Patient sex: M
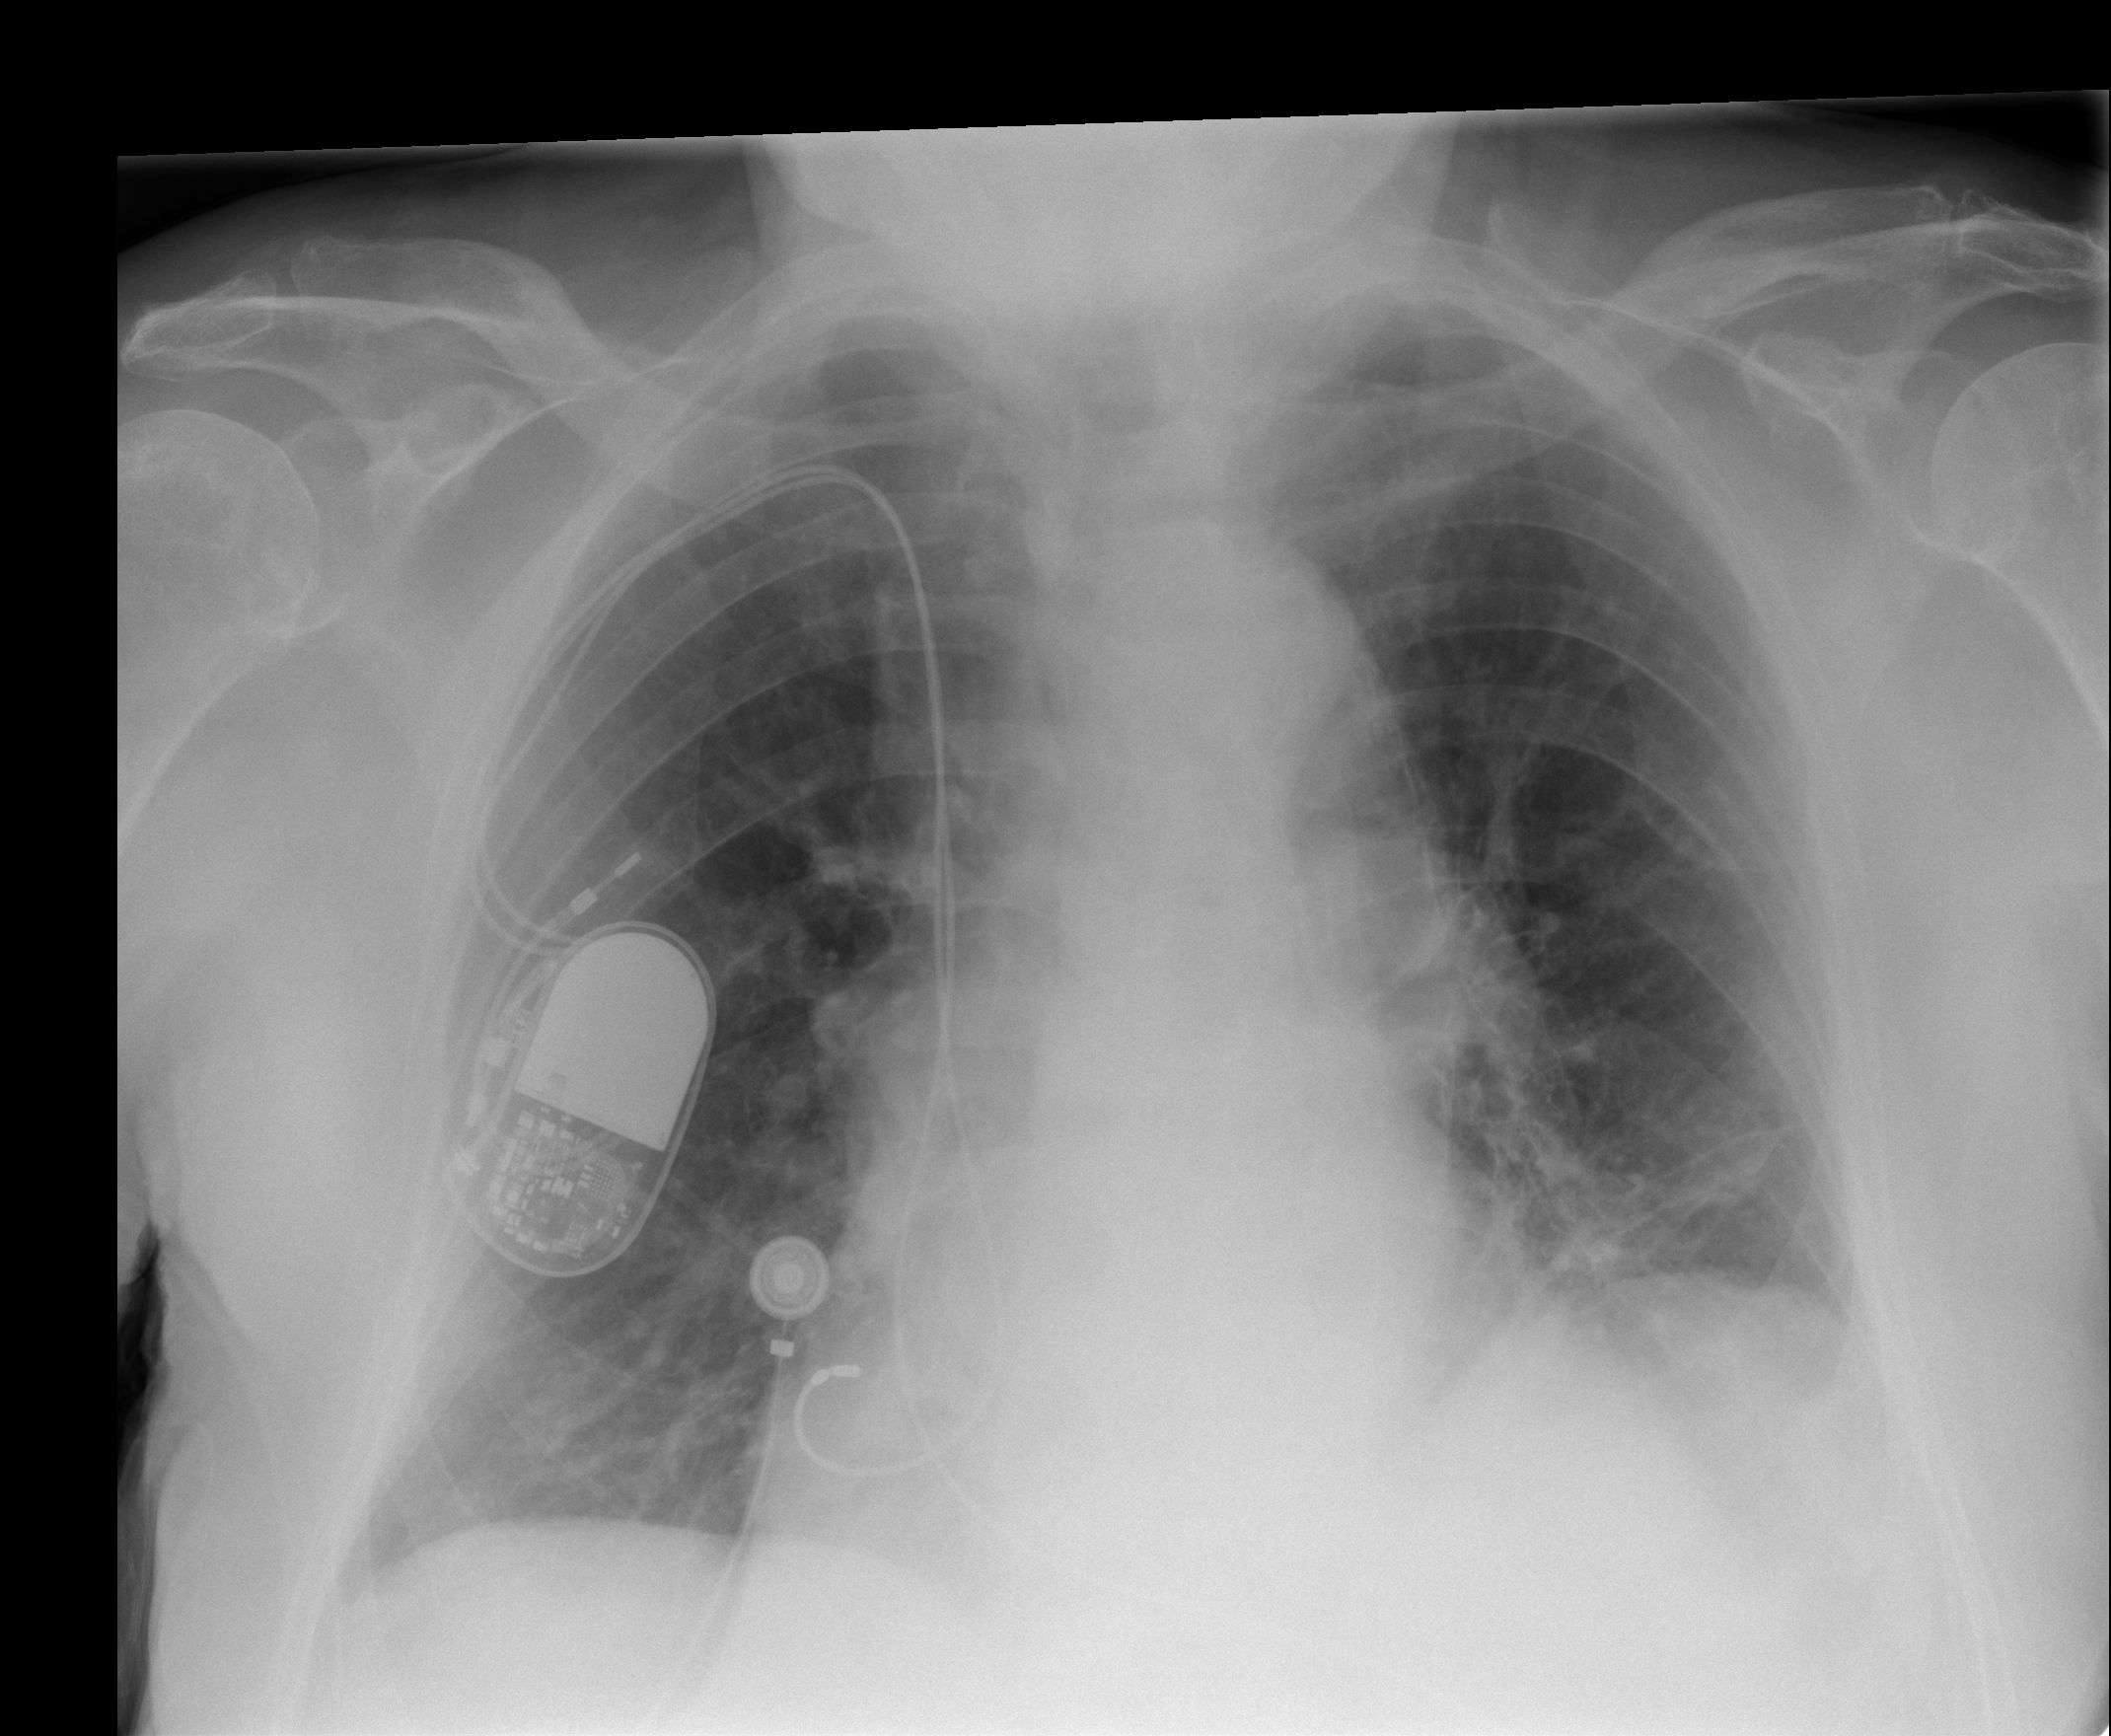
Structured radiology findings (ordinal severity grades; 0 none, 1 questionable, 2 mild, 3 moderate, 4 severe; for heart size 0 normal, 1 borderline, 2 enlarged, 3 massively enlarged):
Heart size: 2
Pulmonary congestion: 0
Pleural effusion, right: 0
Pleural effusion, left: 0
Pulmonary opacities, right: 0
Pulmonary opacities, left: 2
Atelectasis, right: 0
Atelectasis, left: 2